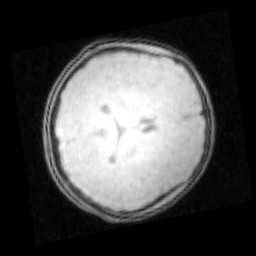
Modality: PDw
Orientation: axial
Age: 13
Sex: female
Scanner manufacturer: siemens
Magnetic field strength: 3 T
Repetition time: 0.25 s
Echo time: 0.00103 s